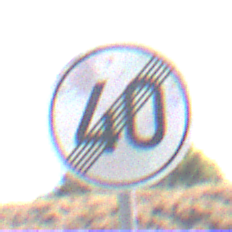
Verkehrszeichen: EndeGeschwindigkeit40
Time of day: Midday
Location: Outdoor (RoadRail)
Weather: Clear
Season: Summer
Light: Natural